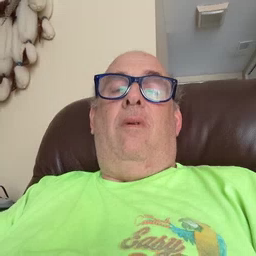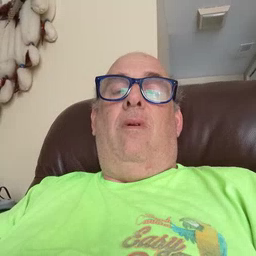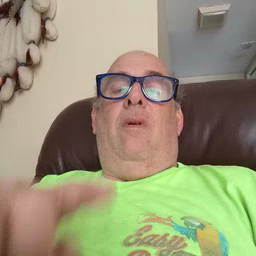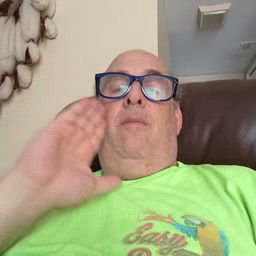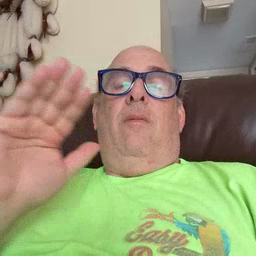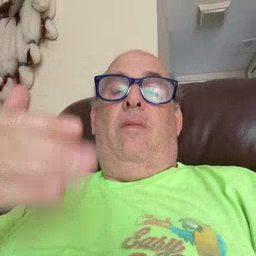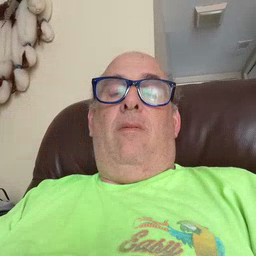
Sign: bedroom